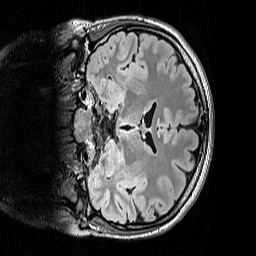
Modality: FLAIR
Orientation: coronal
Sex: female
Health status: ill
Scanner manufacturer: siemens
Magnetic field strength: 3 T
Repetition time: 5 s
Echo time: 0.388 s